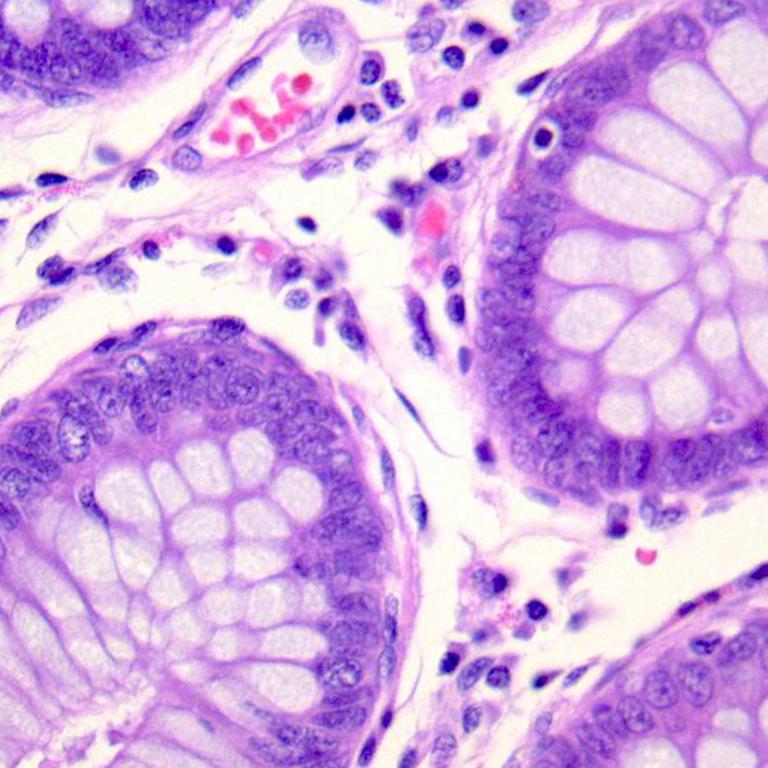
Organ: colon
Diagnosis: benign